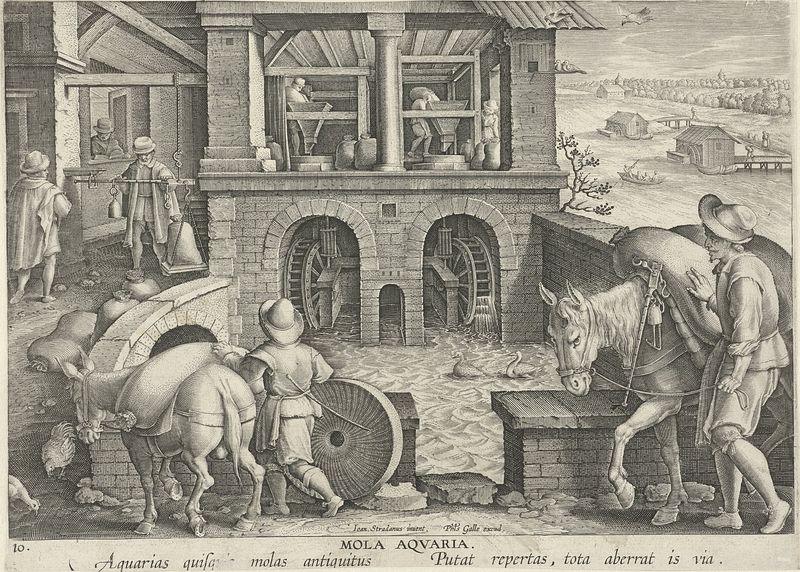
Titel: Watermolen
Künstler: Philips Galle
Standort: Amsterdam
Institution: Rijksmuseum
Schlagwörter: mann, wasser, fluss, landschaft, grau, hintergrund, männer, zeichnung, gebäude, haus, mühle, bauern, esel, handel, müller, pferd, pferde, räder, sack, holzschnitt, ort, arbeiten, säcke, transport, bauer, waage, burg, bleistift, mittelalter, trichter, huhn, mühlrad, wasserrad, wiegen, hühner, latein, wassermühle, mühlstein, mola, aquaria, mahlwerk